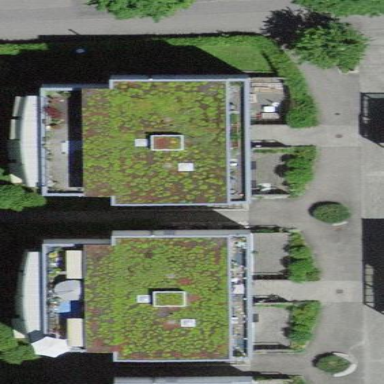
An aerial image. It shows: Apartment building with flat roof.